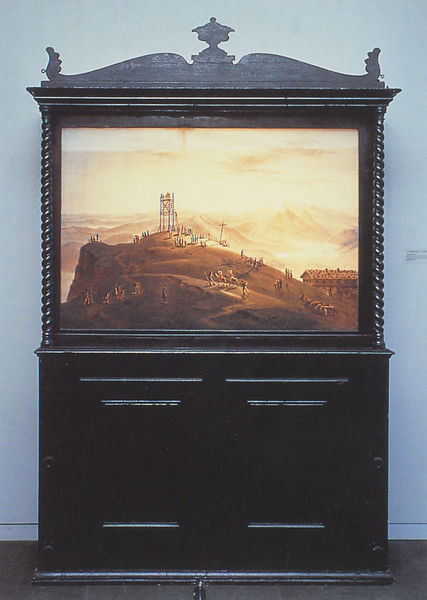
Titel: Der Rigi-Kulm
Künstler: Franz Niklaus König
Institution: Bern, Kunstmuseum
Schlagwörter: berg, blau, gemälde, himmel, landschaft, menschen, braun, holz, licht, schwarz, säulen, haus, tiere, ornament, hinrichtung, rahmen, hügel, vieh, turm, kommode, schrank, berge, gebirge, gipfel, dunst, figuren, gestell, foto, kreuz, sekretär, schrein, bauen, tabernakel